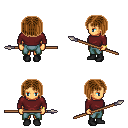
a pixel art fantasy rpg character, female body template, human, tanned skin, maroon long-sleeve shirt, teal pants, brown pageboy hairstyle, bracelets, black shoes, spear, four views (front, back, left, right), 2x2 character sprite sheet, small pixel art, hard edges, no anti-aliasing